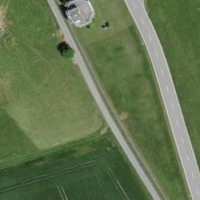
EUNIS habitat code: 57
Species observed at this site:
Fagopyrum esculentum